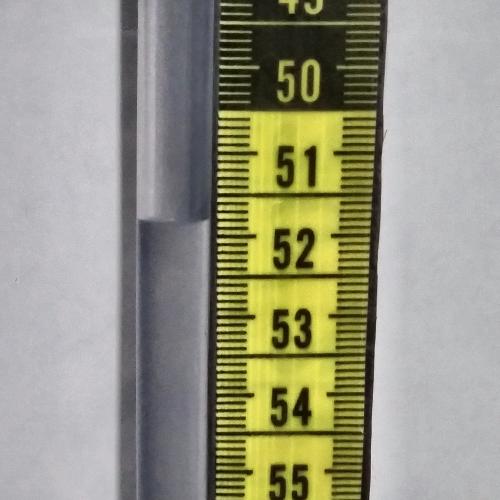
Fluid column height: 51.8 cm